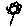
Label: flower